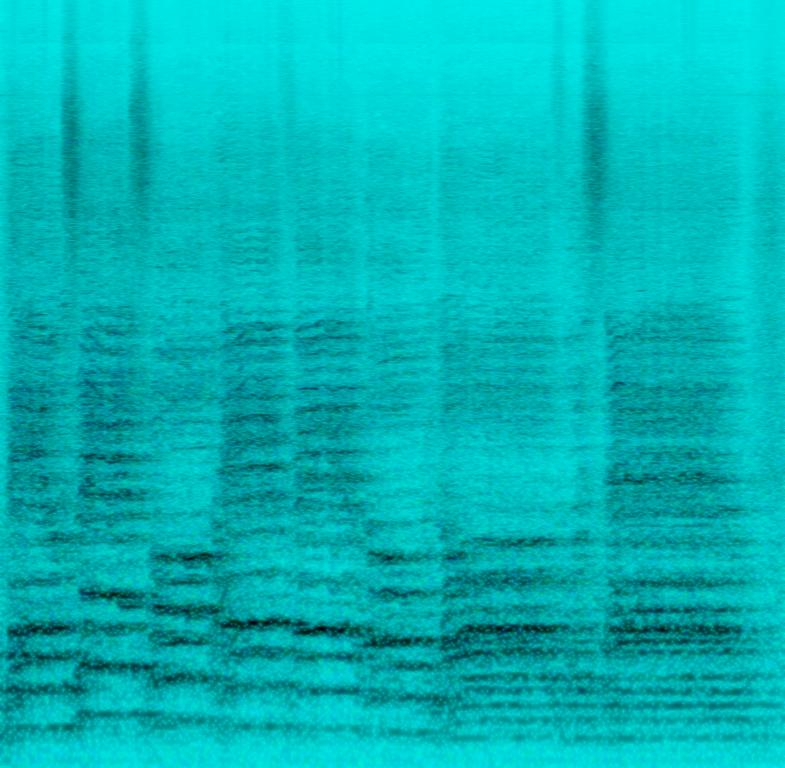
This song features a choir singing a Christian hymn. The voices sing one note followed by a higher note followed by a descending pattern. The female voices sing the soprano and alto voices. The male voices sing tenor and bass parts. There are no instruments in this song. This song is an acapella song. This song can be played in a church.